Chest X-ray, PA view. Patient: 48 years old, sex F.
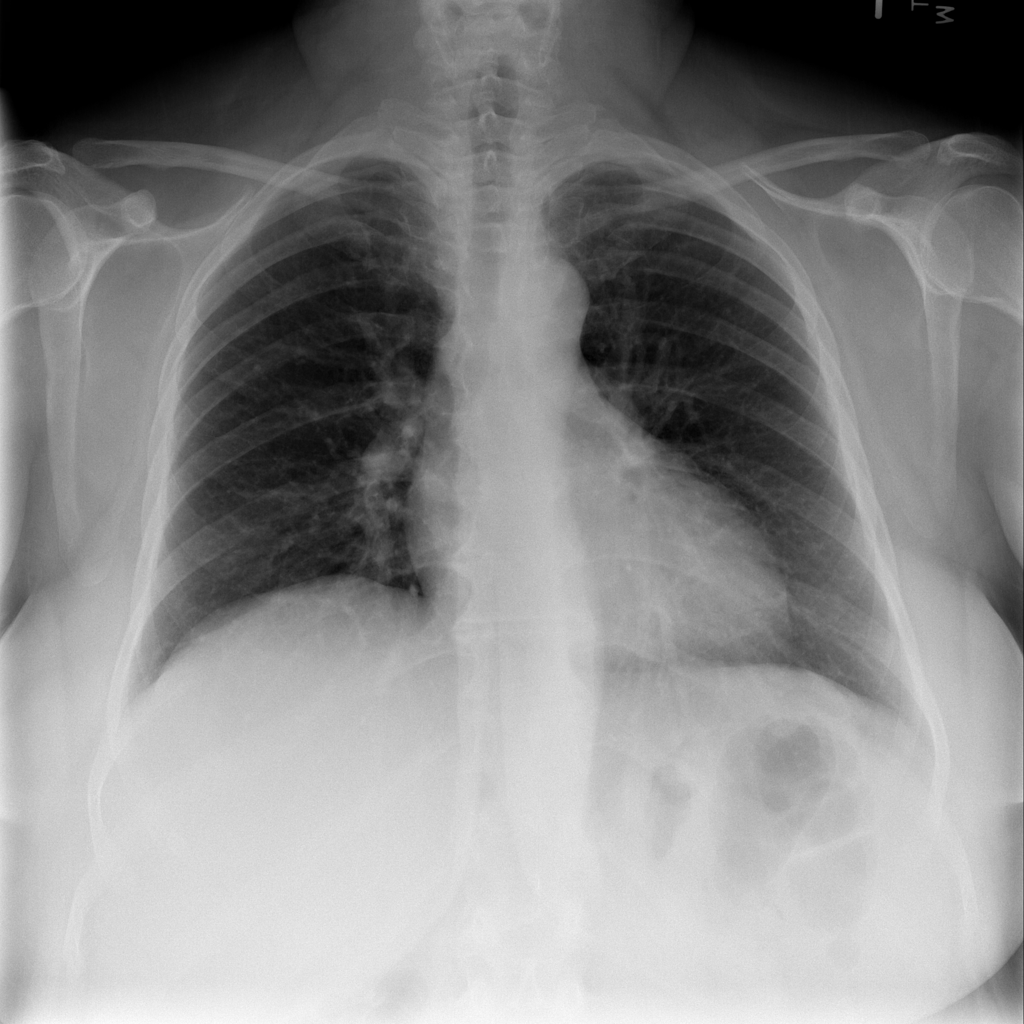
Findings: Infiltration